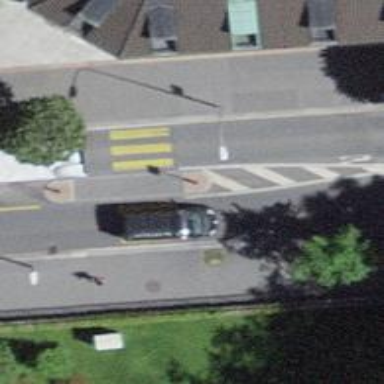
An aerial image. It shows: Marked pedestrian crossing with zebra designation and central island.